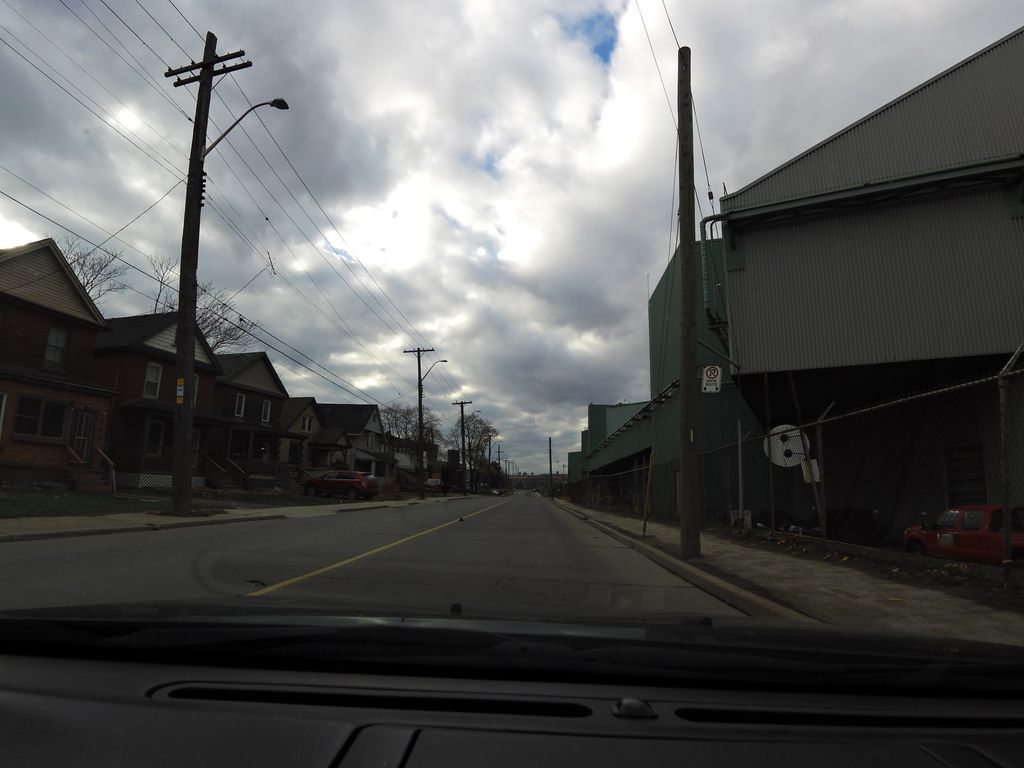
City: hamilton